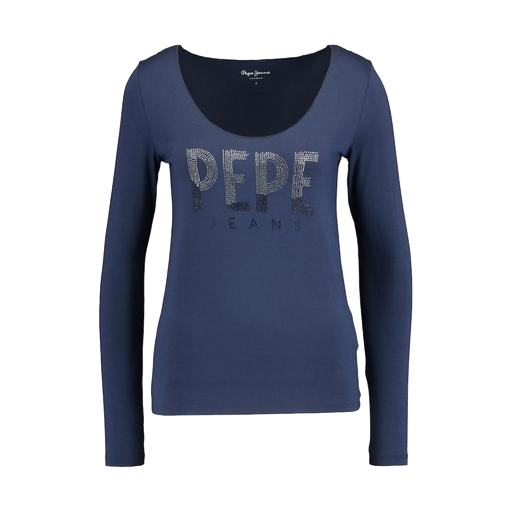
blue iconic women's long-sleeved t-shirt, blue scoop-neck long-sleeve t-shirt, blue women's long-sleeve t-shirt, white background